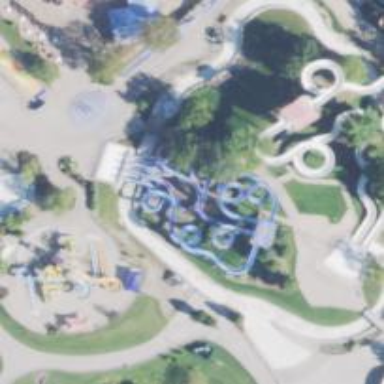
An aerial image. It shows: Bridge leading to water slide attraction.